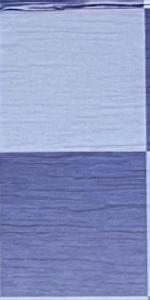
Label: Empty